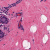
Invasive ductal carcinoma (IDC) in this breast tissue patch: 0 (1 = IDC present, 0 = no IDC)